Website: bh-photo
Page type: address-validator
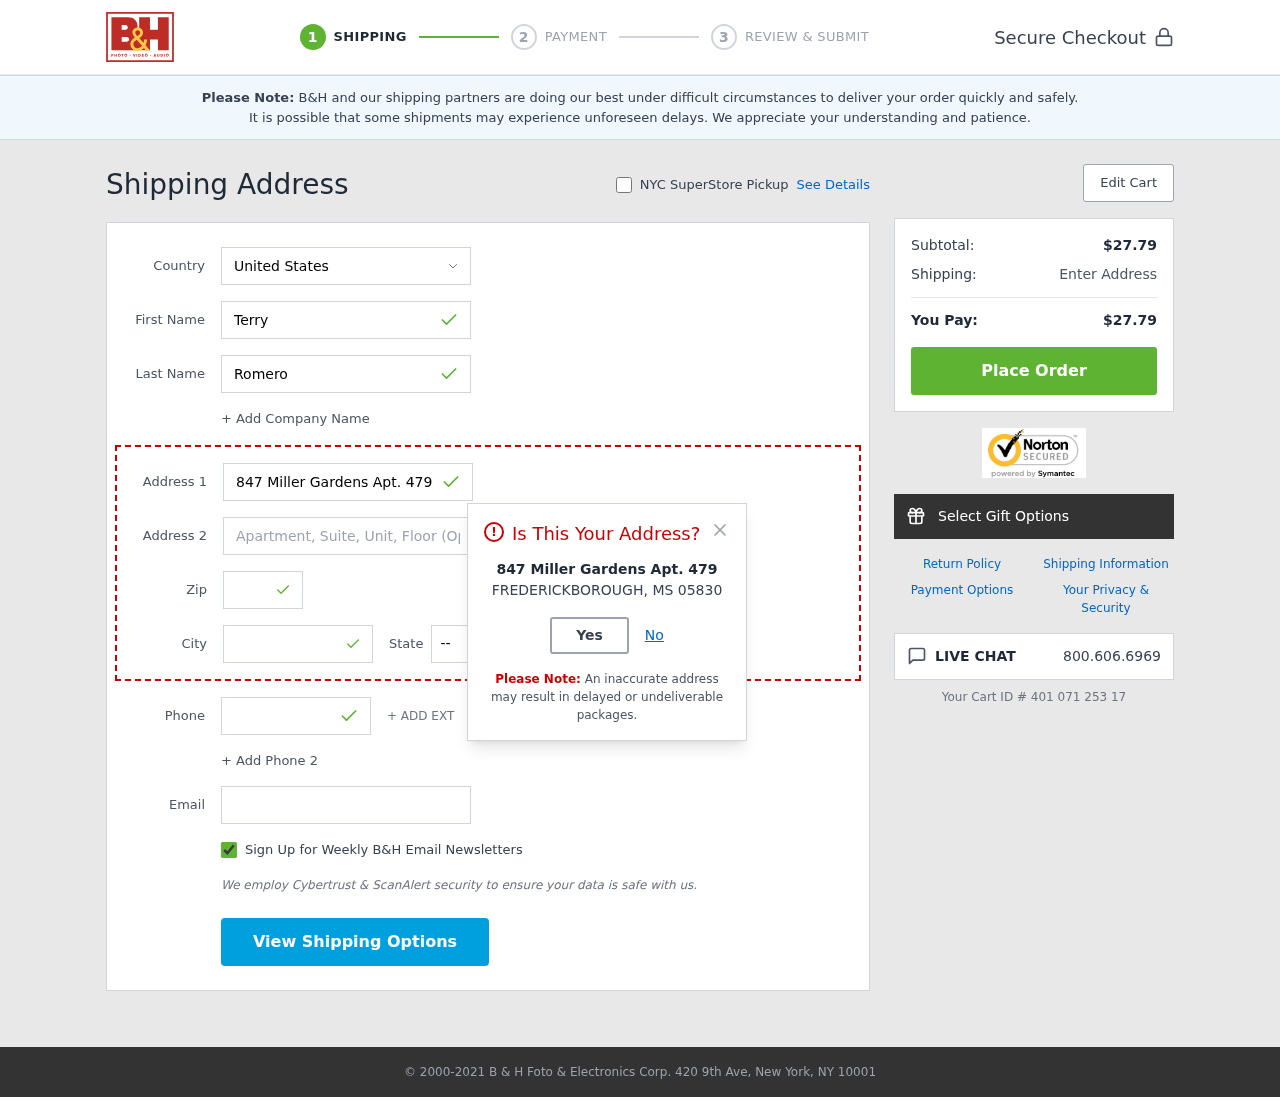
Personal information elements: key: PII_CITY
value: Frederickborough
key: PII_COUNTRY
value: United States
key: PII_EMAIL
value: terryromero@yahoo.com
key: PII_FIRSTNAME
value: Terry
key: PII_LASTNAME
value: Romero
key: PII_PHONE
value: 5959212942
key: PII_POSTCODE
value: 05830
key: PII_STATE_ABBR
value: MS
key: PII_STREET
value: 847 Miller Gardens Apt. 479
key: PII_CITY_MODAL
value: FREDERICKBOROUGH
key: PII_POSTCODE_FULL
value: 05830
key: PII_POSTCODE_NUMERIC
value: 5830
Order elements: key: ORDER_SUBTOTAL
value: $27.79
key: ORDER_TOTAL
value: $27.79
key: ORDER_ID
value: Your Cart ID # 401 071 253 17